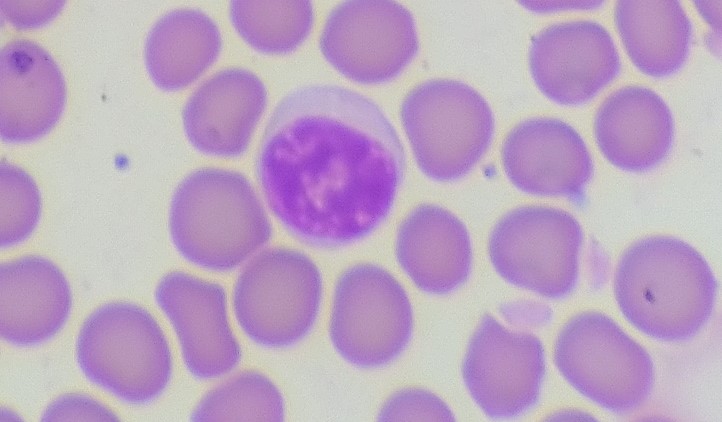
White blood cell type: Lymphocyte